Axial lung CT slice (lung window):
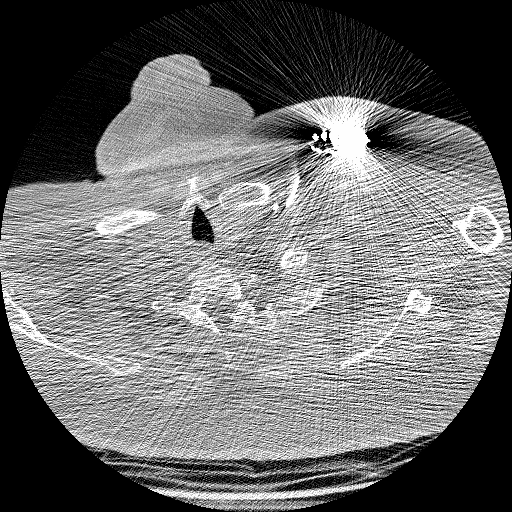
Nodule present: no